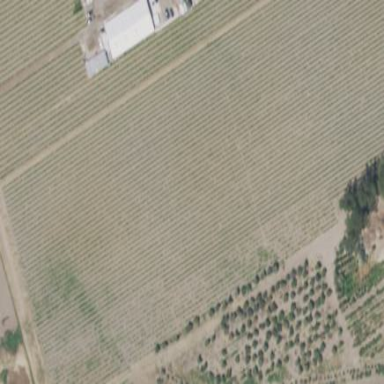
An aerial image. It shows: Vineyard growing grapes.